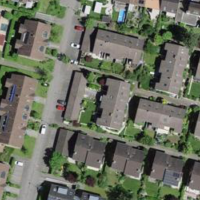
EUNIS habitat code: 55
Species observed at this site:
Turdus merula
Cepaea nemoralis
Graphosoma italicum
Limax maximus
Helix pomatia